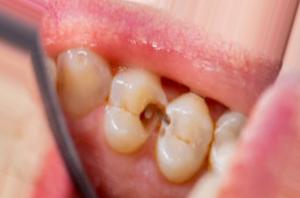
Condition: Caries